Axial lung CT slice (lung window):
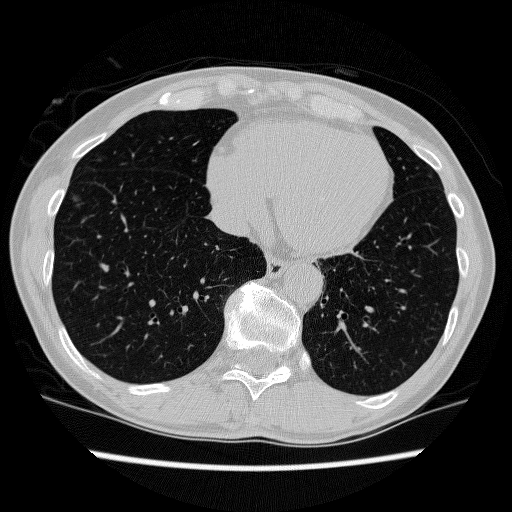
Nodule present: no